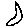
Label: moon